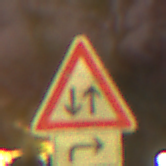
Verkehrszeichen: Gegenverkehr
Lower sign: RichtungsangabeDurchPfeile5
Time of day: Night
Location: Outdoor (Suburban)
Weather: Clear
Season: NotSpecified
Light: Artificial